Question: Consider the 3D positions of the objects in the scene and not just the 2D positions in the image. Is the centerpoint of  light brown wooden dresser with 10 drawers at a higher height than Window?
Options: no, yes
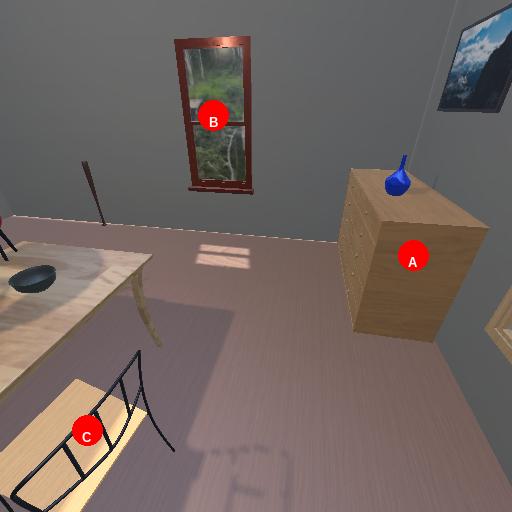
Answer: no